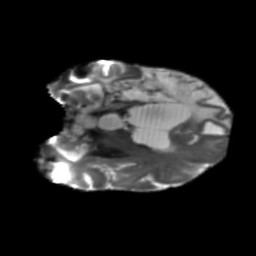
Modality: T2w
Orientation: coronal
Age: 71
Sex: female
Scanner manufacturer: siemens
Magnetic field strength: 3 T
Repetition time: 5.25 s
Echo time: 0.08 s